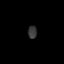
Tissue: lung
Cell type: Epithelial cells
Senescence score: 0.2149
Nuclear area (px): 107
Mean DAPI intensity: 56.832